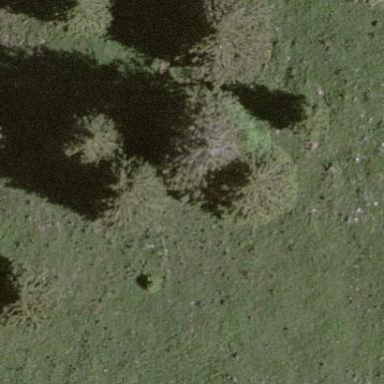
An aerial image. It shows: Forest area.